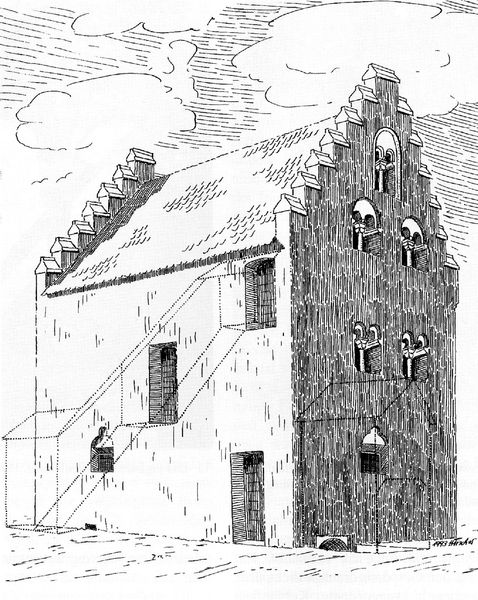
Titel: Romanisches Haus in Kaiserswerth
Standort: Düsseldorf, Kaiserswerth (EU - D - NRW)
Schlagwörter: himmel, wolken, fenster, skizze, säule, säulen, tür, zeichnung, dach, haus, wand, architektur, vorbau, fassade, türen, giebel, ziegel, graphik, treppe, anbau, erker, schwarz weiß, stich, entwurf, rathaus, konstruktion, speicher, romanisch, stufengiebel, treppengiebel, gestrichelt, treppengang